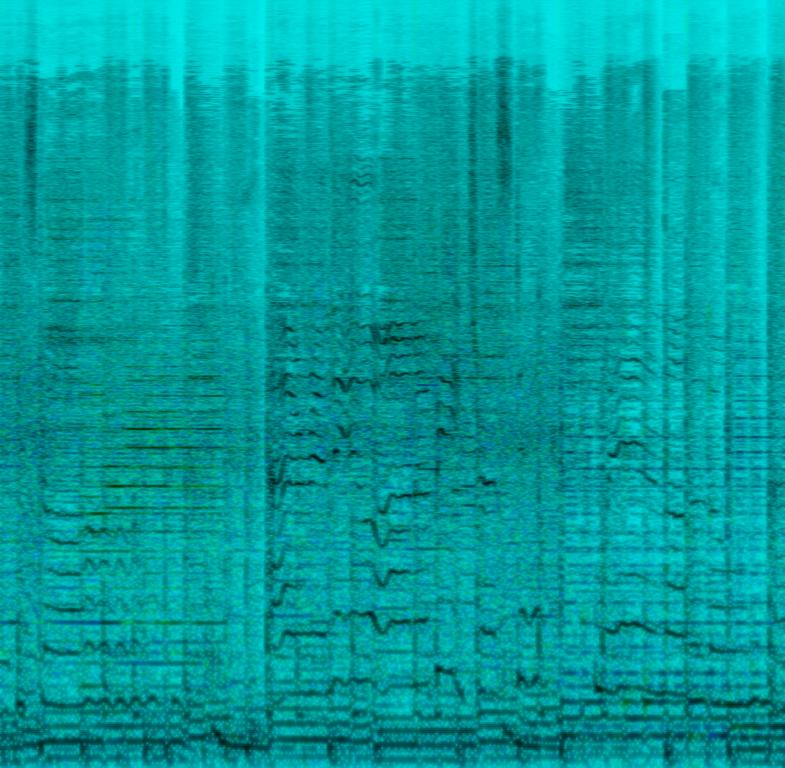
The female voice sings in the mid range. The drums is playing a fast rock/hiphop groove along with an acoustic bass breaking along with it into another part of the song. One of the e-guitars is playing some chords running through a strong tremolo effect. While the other guitar sounds distorted and takes the lead. One is panned to the left, the other to the right side of the speakers. This song may be playing at a birthday party.